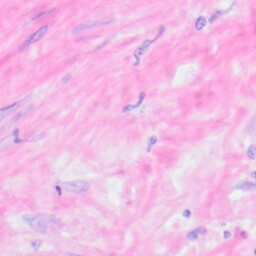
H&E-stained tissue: Kidney